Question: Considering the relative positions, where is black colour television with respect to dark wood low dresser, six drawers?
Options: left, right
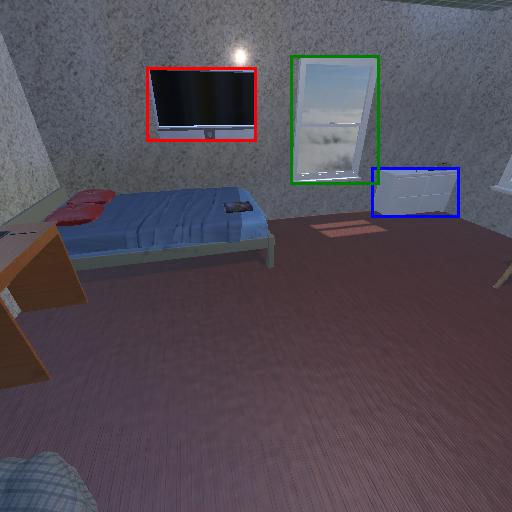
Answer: left